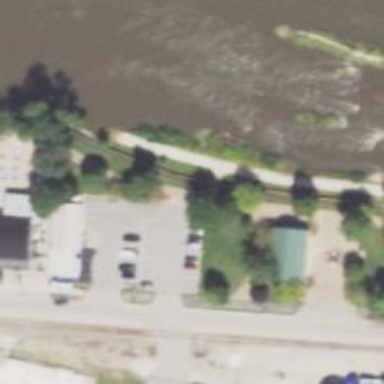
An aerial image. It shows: Footway designated as portage way for whitewater activities.